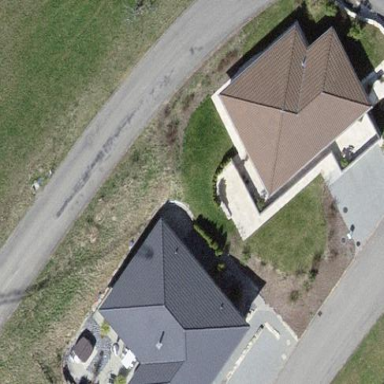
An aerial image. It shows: Simple and straightforward house.